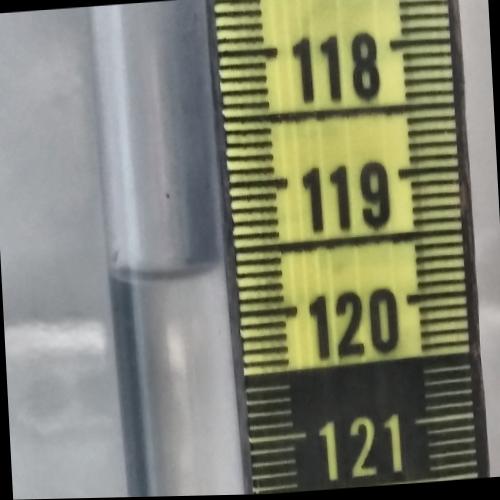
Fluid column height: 119.6 cm